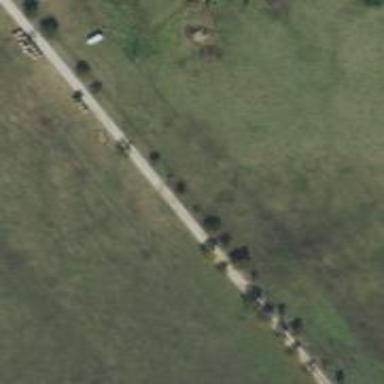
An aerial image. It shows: Driveway leading to service road.